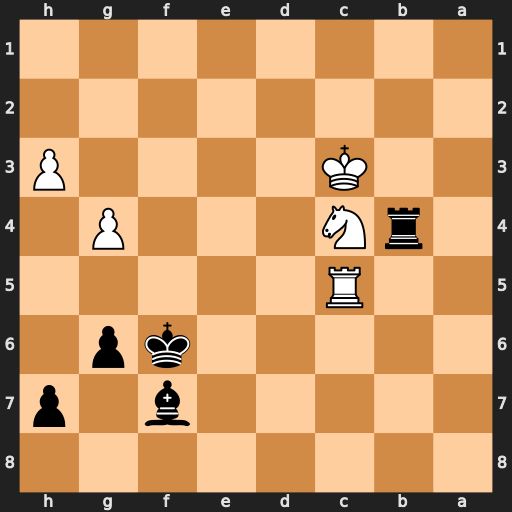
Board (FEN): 8/5b1p/5kp1/2R5/1rN3P1/2K4P/8/8
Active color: b
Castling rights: -
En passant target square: -
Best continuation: Rxc4+ Rxc4 Bxc4